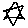
Label: star